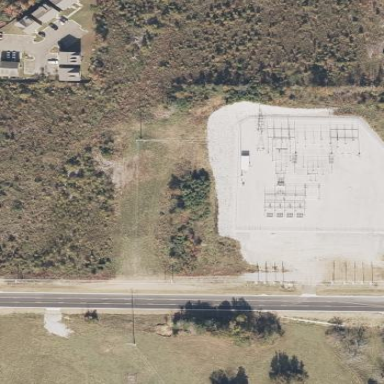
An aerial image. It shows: Substation with power facilities.